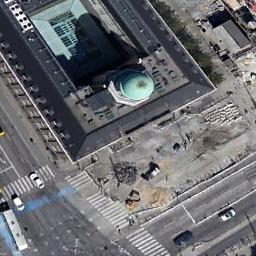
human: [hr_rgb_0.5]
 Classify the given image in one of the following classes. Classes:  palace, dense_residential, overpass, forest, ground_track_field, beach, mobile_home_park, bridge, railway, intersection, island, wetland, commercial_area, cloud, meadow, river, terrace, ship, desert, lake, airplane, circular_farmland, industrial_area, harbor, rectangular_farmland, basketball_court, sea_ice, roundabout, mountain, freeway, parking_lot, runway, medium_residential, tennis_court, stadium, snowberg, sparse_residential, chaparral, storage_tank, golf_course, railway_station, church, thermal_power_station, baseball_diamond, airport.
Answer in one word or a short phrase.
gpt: church